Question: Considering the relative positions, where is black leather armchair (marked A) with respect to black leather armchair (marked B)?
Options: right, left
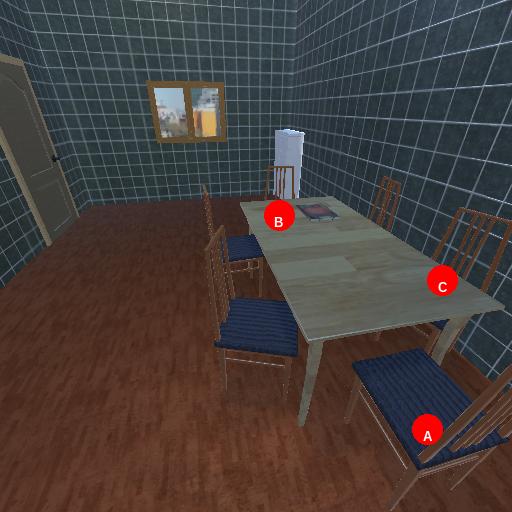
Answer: right